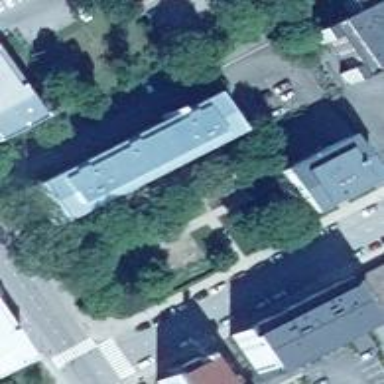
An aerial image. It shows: Apartments building with gabled metal roof.